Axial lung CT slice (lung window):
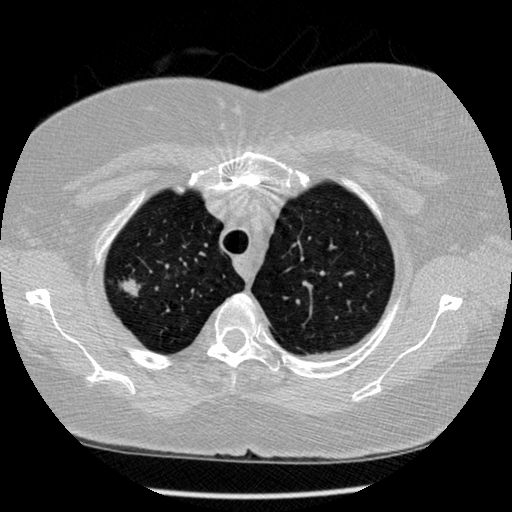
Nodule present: yes
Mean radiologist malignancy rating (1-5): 4.5